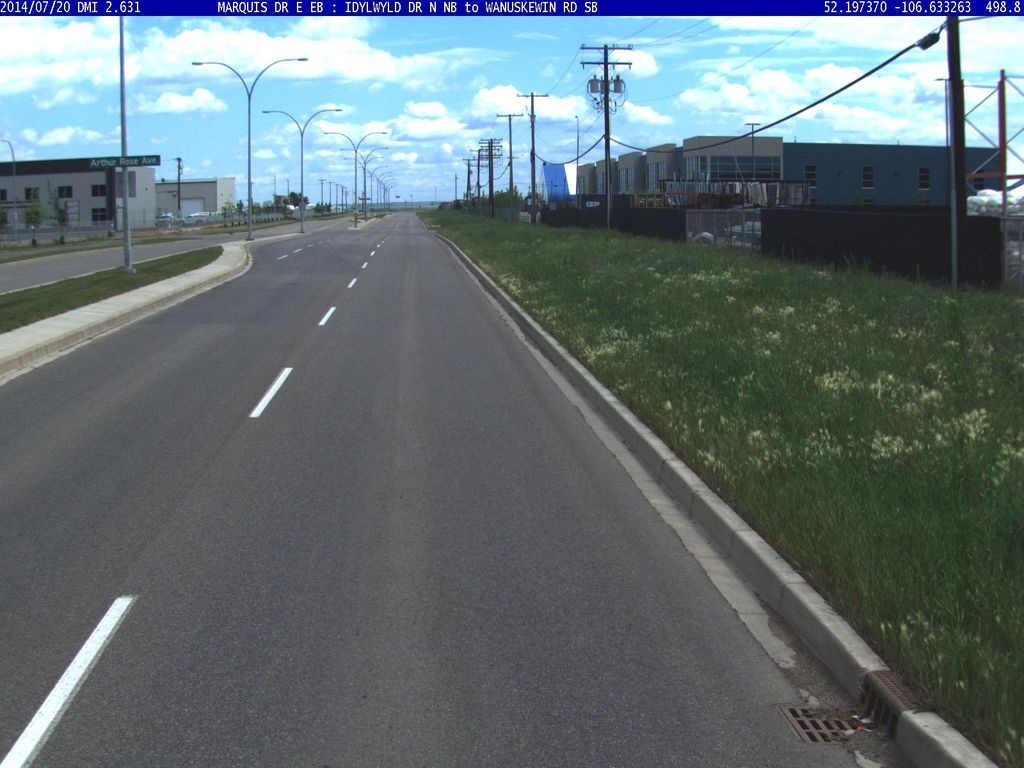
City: saskatoon